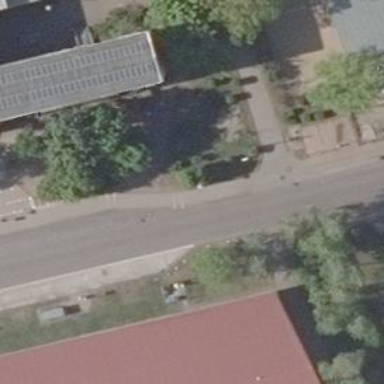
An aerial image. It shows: Public transport stop position.